Field crop: tomato
Growth stage: 1
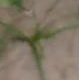
Species: cyperus